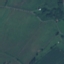
Land use / land cover: Pasture